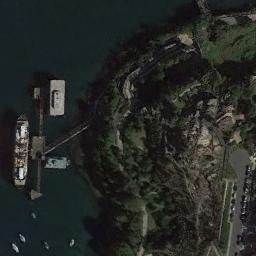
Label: ship